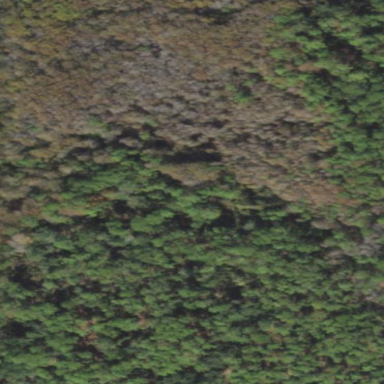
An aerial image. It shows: Hardwood hammock forest with broadleaved evergreen trees.